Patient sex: M
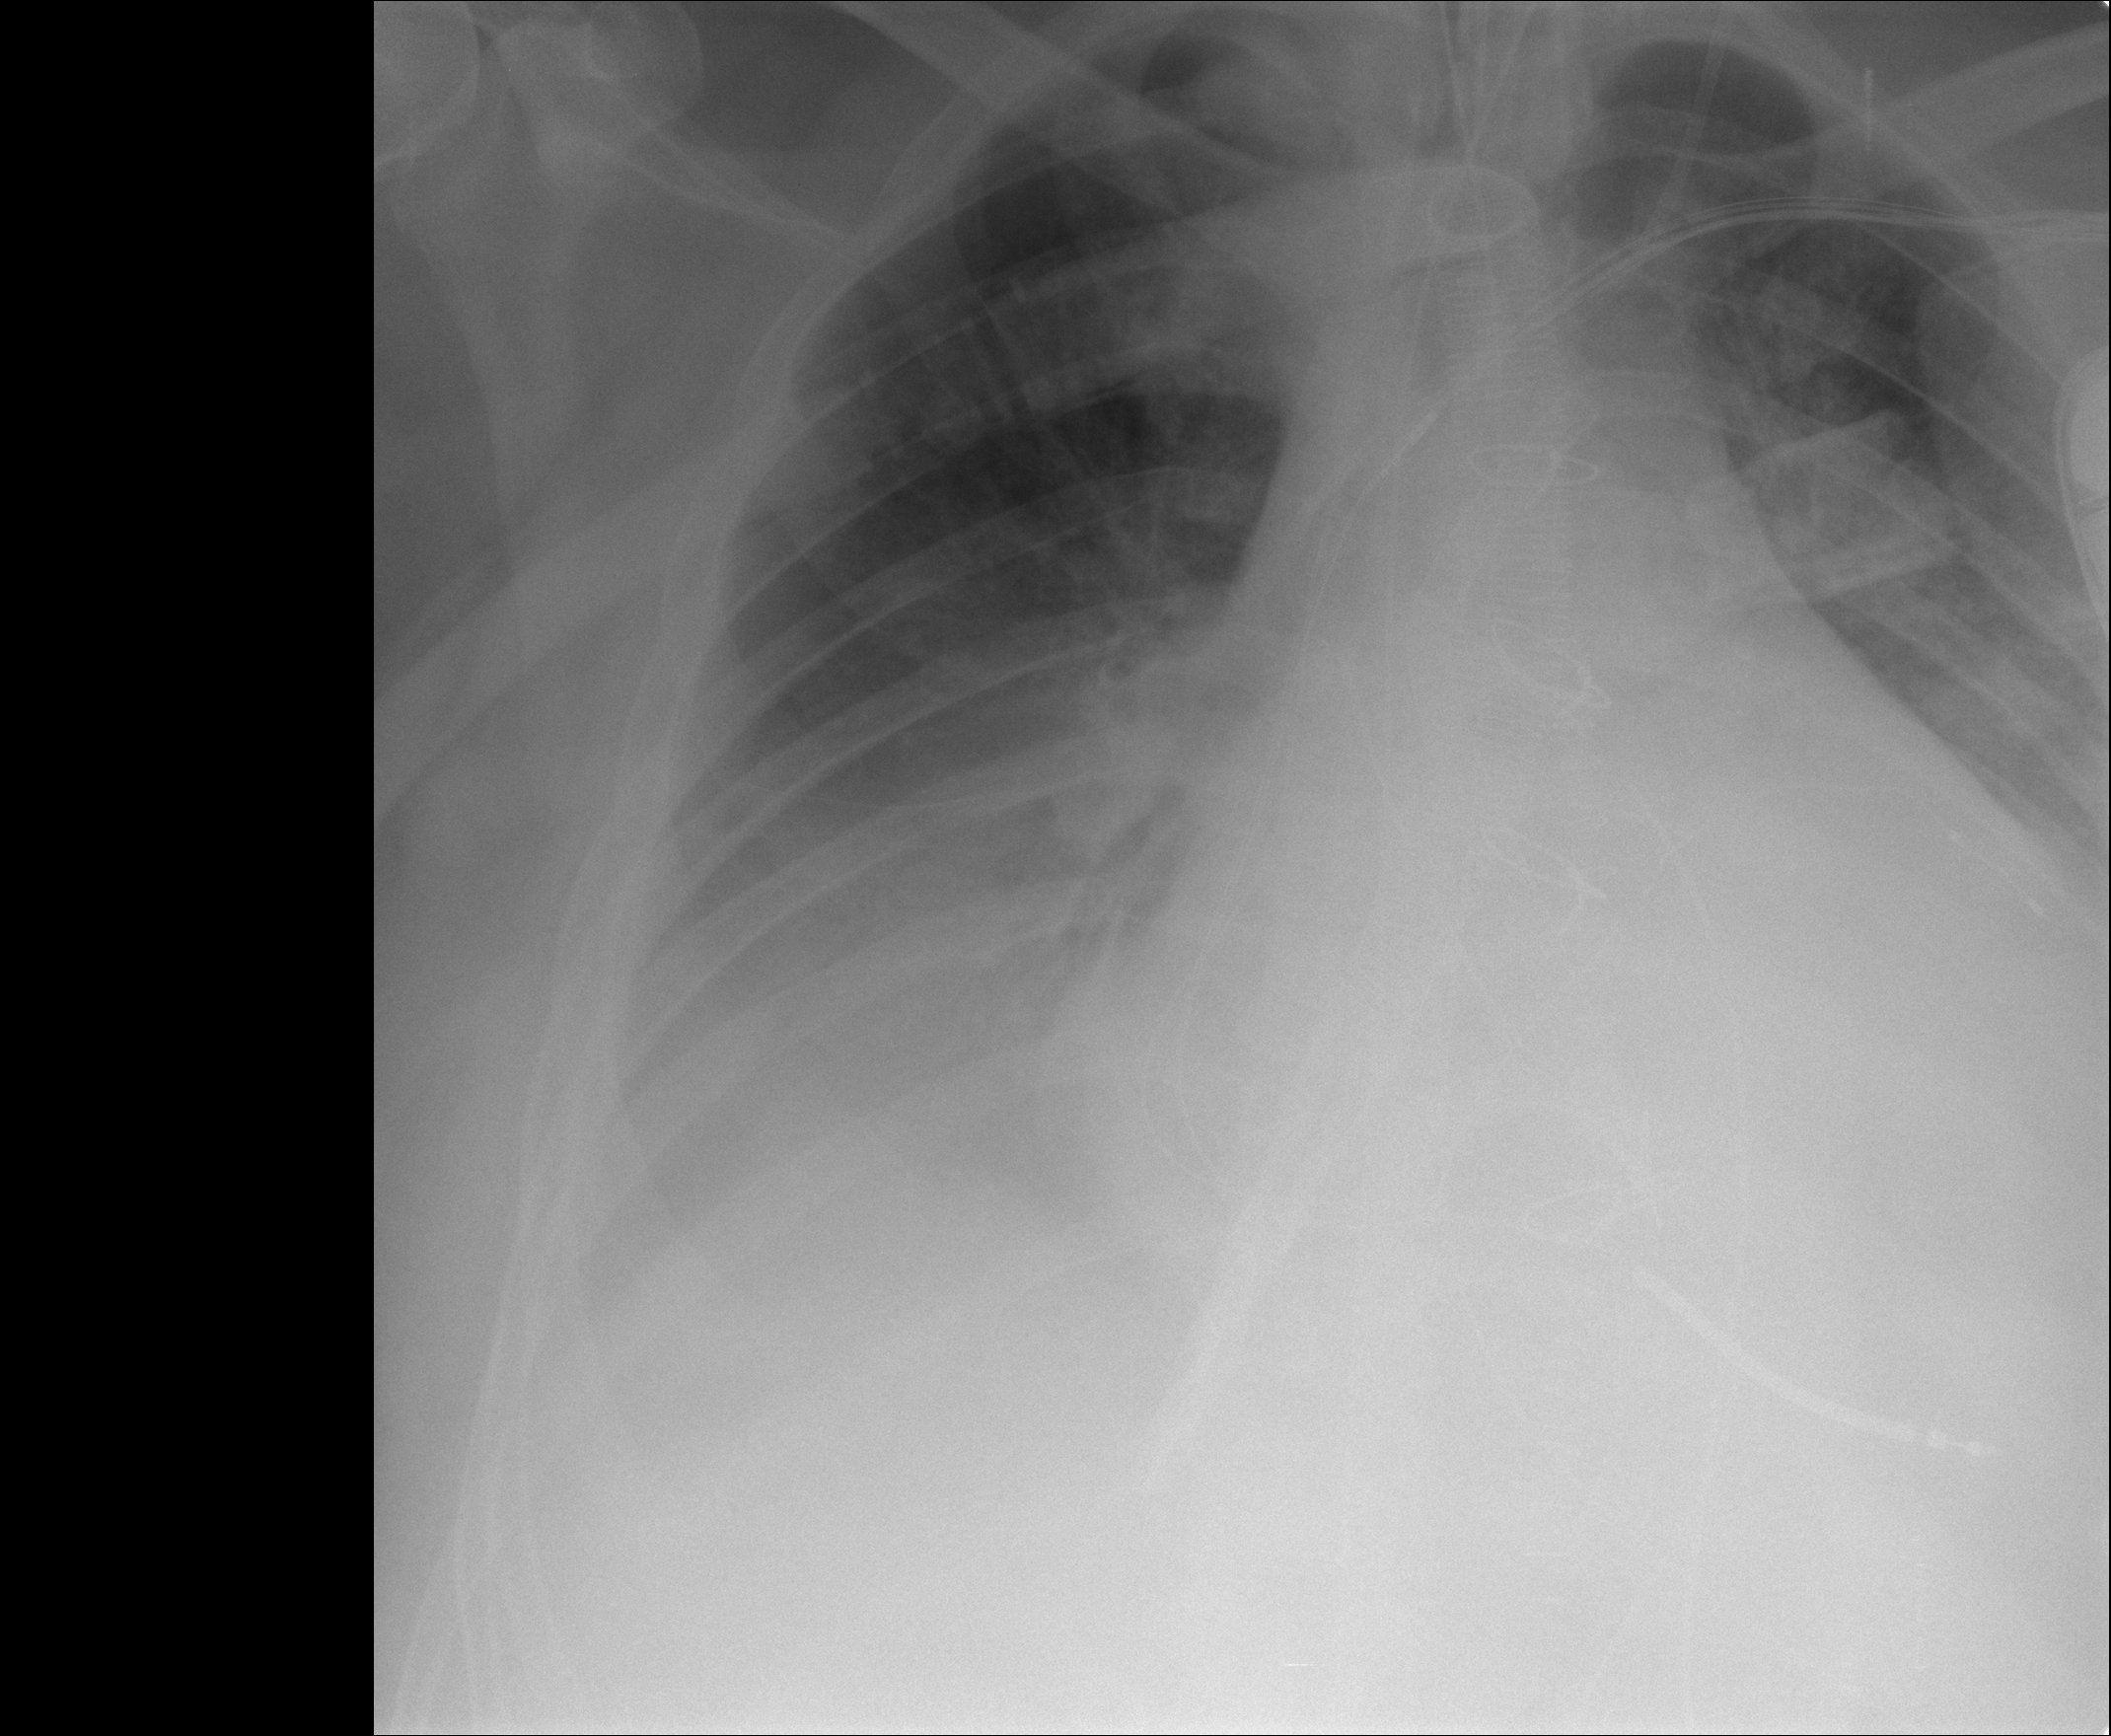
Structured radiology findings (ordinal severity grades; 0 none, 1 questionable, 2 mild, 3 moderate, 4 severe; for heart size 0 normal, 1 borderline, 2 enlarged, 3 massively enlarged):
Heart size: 3
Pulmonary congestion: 2
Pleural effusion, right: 3
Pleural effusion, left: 3
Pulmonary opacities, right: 1
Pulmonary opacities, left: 3
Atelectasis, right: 2
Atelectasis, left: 3